Field crop: maize
Growth stage: 2
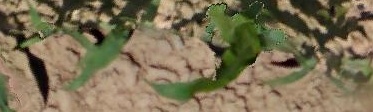
Species: maize